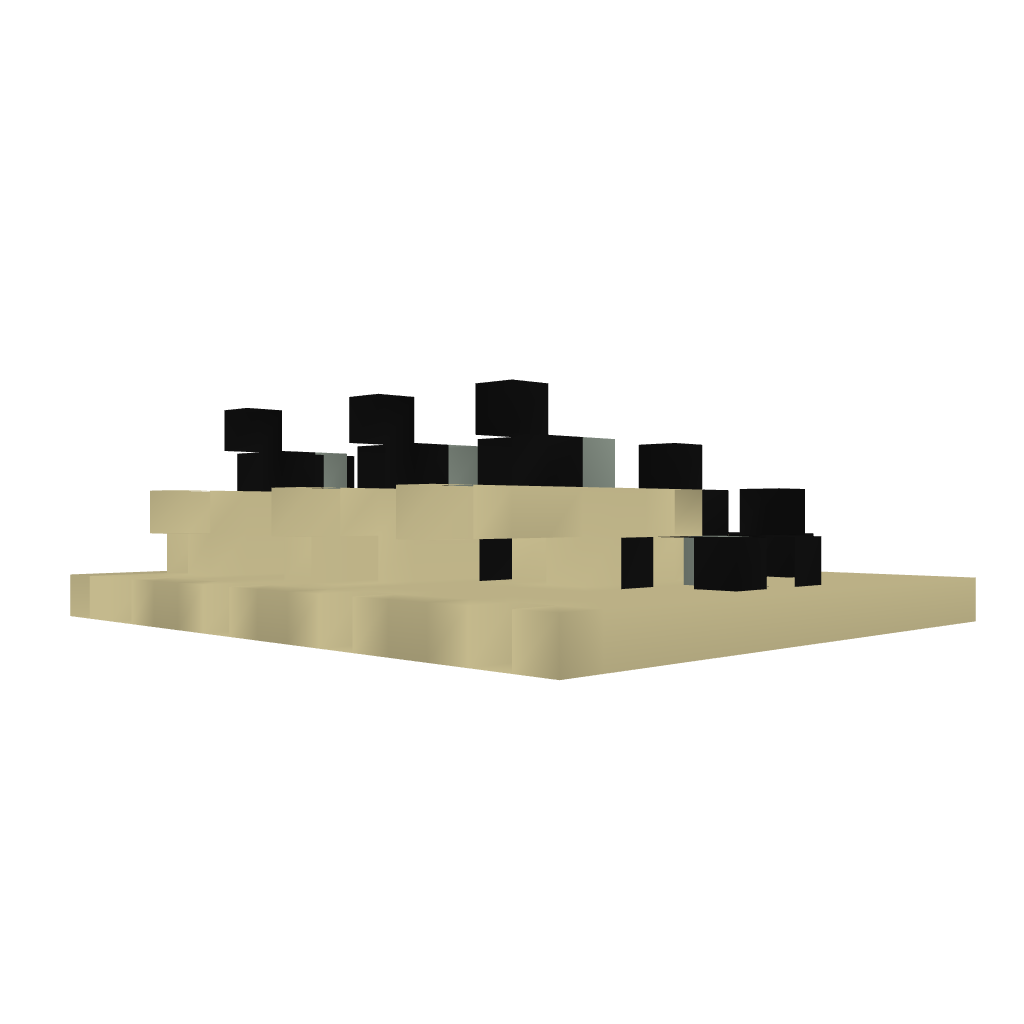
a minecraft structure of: Elemental Arrows